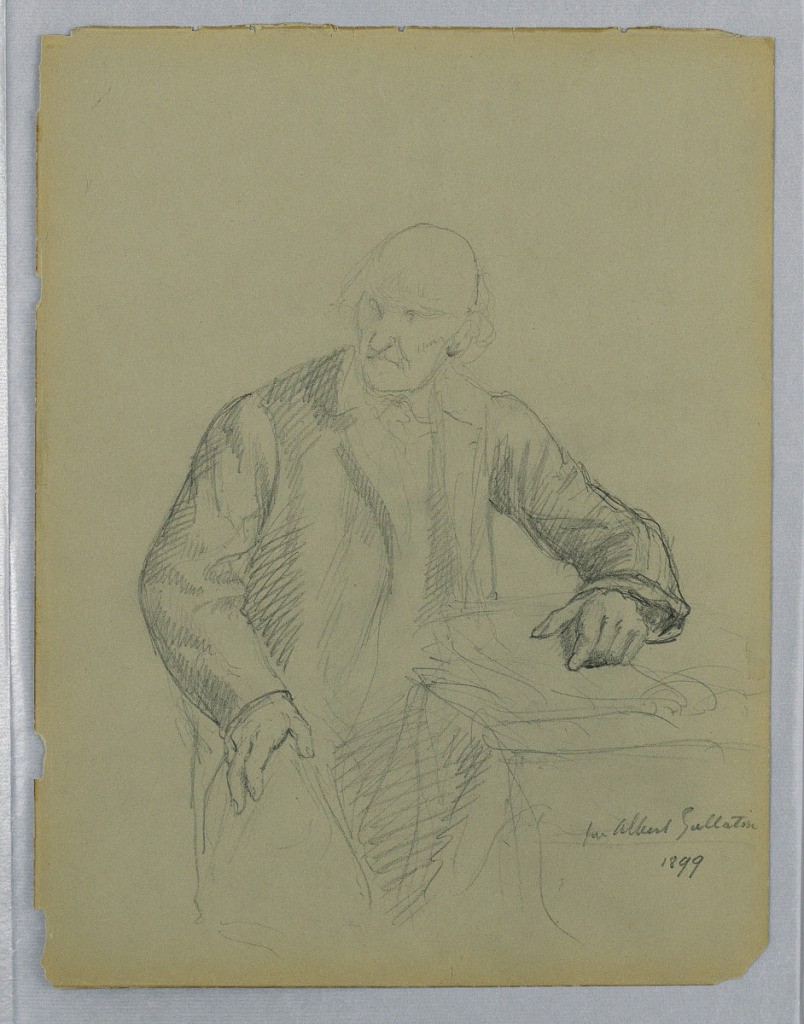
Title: Study for a Portrait of Albert Gallatin, Seated
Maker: Daniel Huntington, American, 1816–1906
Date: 1899
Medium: Graphite on gray-green wove paper, with white heightening on verso
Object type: Drawing
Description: Man with head turned to the left, seated at a table, with his arm resting on papers. Verso: Study of a woman's right hand.